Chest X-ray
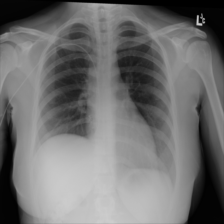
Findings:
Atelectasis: negative
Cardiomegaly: negative
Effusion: negative
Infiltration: negative
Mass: negative
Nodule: negative
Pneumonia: negative
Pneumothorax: negative
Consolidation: negative
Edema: negative
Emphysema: negative
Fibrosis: negative
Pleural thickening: negative
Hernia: negative